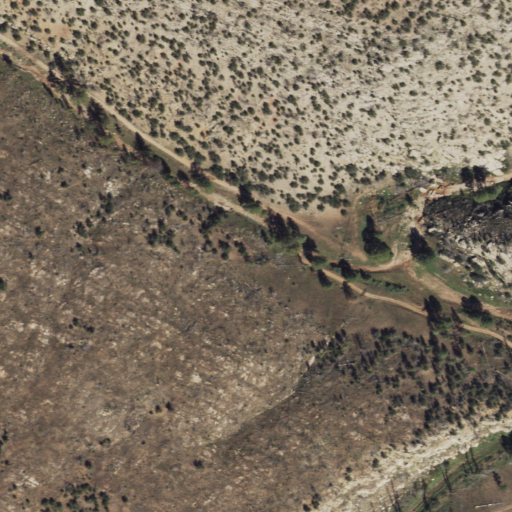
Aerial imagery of valley in Arizona named Chavez Draw containing shrub, evergreen forest, and grassland